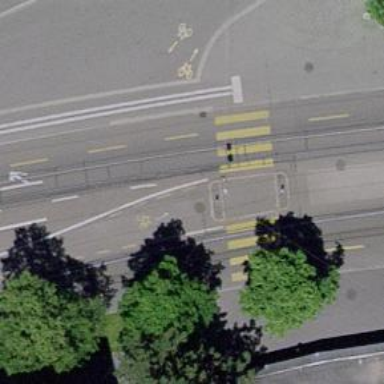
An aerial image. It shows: Uncontrolled road crossing with pedestrian island.